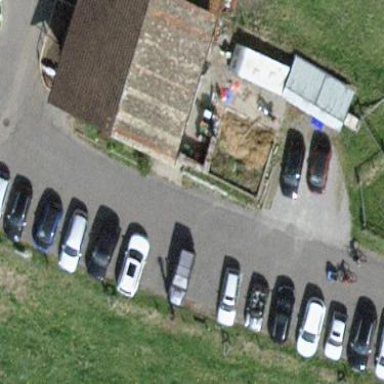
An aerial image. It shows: Parking area.